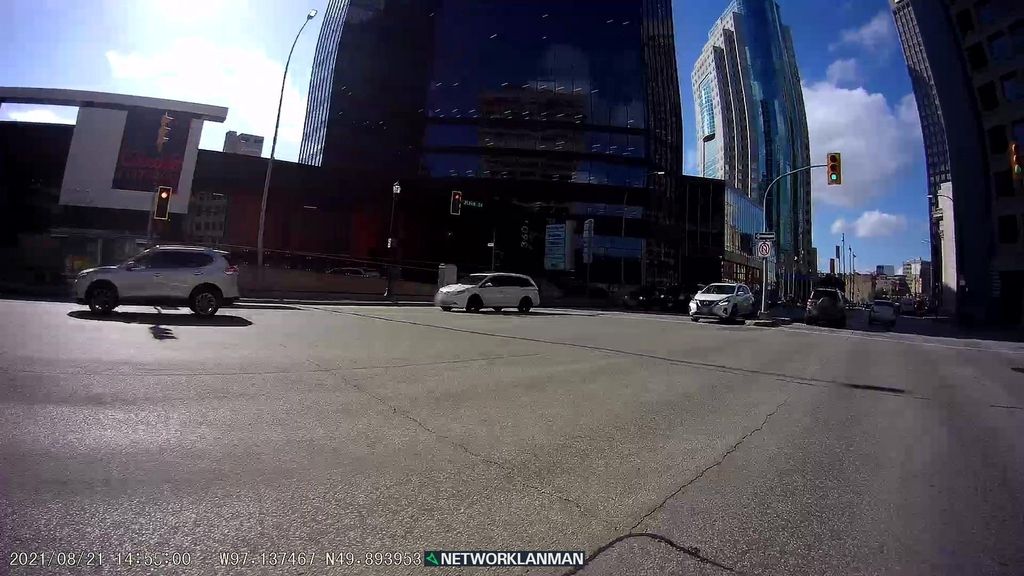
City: winnipeg